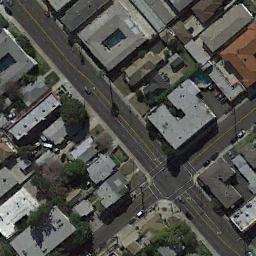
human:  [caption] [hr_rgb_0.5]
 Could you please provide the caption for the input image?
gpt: An intersection with sparse traffic located in a dense residential area .

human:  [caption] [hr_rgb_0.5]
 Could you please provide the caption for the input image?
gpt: There are several moving vehicles on the road at the intersection, With many buildings and some trees around the intersection .

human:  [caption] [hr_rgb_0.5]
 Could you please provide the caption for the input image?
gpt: There are cars at the intersection in all directions .

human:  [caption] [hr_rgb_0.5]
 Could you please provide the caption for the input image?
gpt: There are many buildings beside the intersection .

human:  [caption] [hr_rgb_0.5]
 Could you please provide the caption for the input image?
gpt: There are many gray buildings around the intersection .